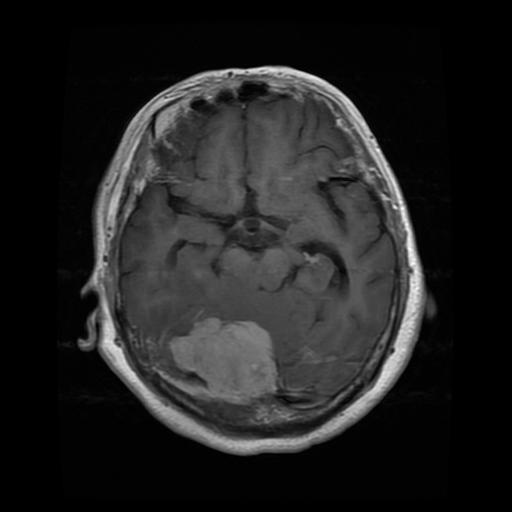
Label: meningioma